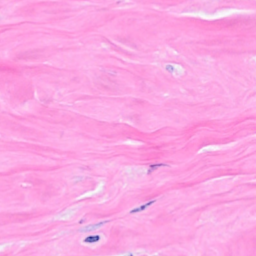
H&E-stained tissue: Breast